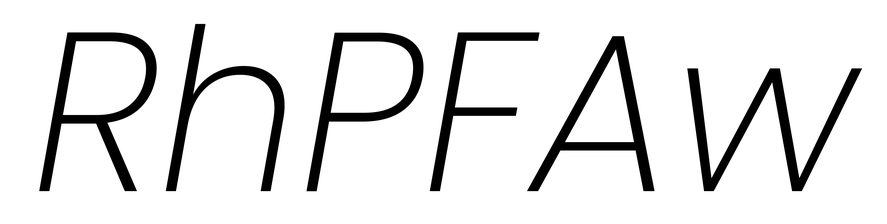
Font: Poppins-ExtraLightItalic